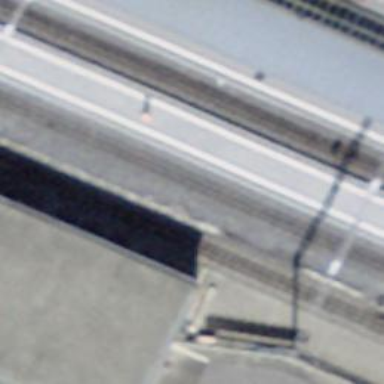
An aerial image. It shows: Station for public transport and railway.